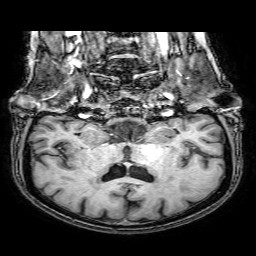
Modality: T1w
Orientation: sagittal
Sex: female
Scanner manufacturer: philips
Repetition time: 0.008284 s
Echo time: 0.00382 s